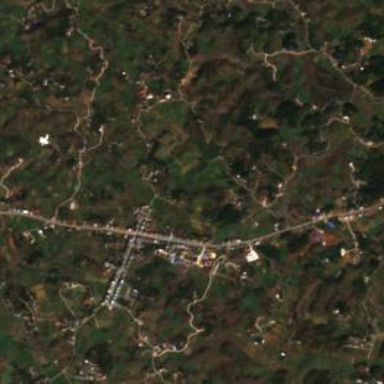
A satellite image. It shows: Township classified as town.